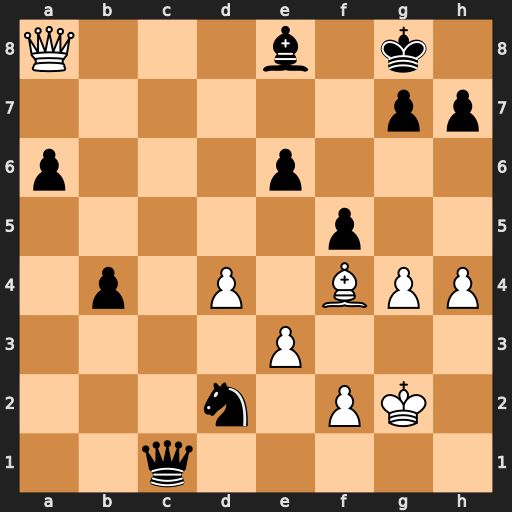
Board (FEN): Q3b1k1/6pp/p3p3/5p2/1p1P1BPP/4P3/3n1PK1/2q5
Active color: w
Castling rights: -
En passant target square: -
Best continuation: Qxe8#